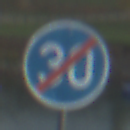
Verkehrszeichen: EndeMindestgeschwindigkeit
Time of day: SunriseSunset
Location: Outdoor (RoadRail)
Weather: PartlyCloudy
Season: NotSpecified
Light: Natural